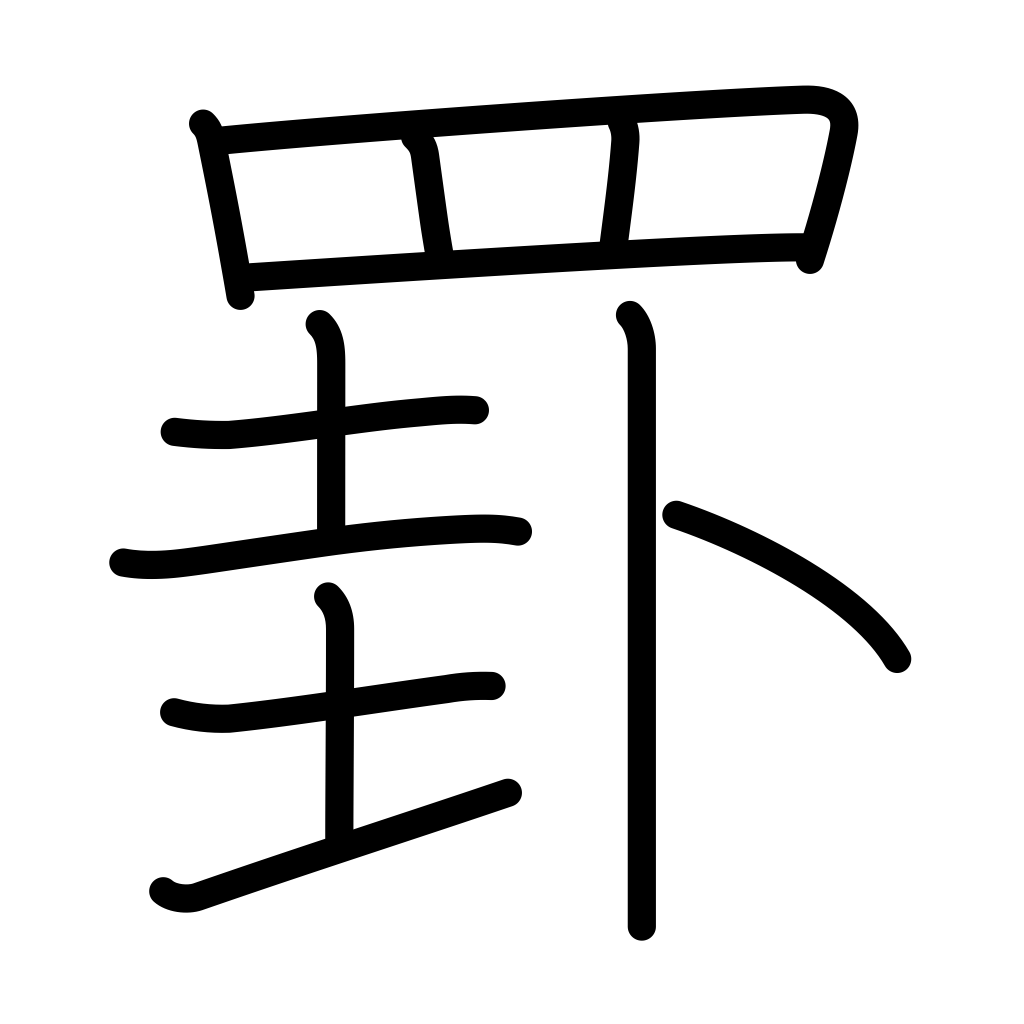
Meaning: ruled line